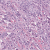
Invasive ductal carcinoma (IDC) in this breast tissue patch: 1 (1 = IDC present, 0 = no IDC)